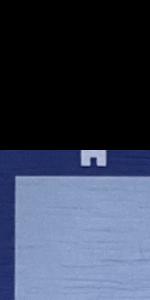
Label: Empty